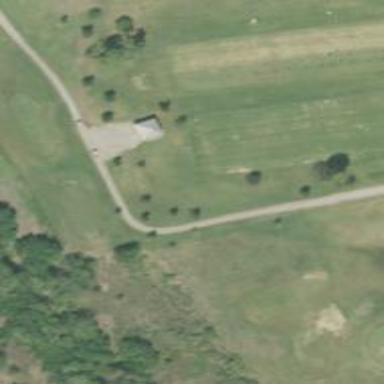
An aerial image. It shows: Path designated for golf carts.